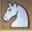
Piece: wN